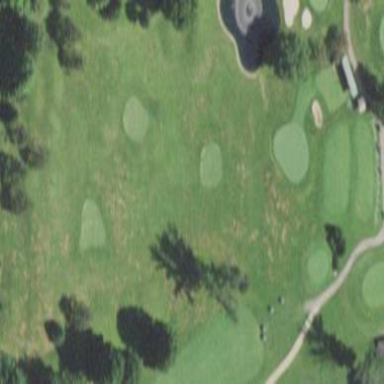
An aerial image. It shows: Grassy area used as driving range for golf.